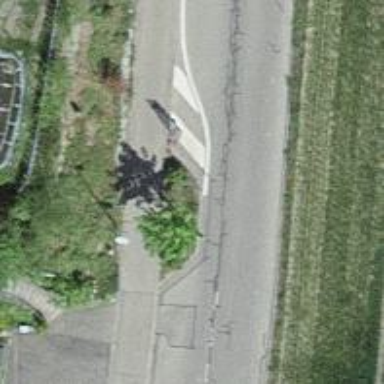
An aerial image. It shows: Traffic calming feature called choker.